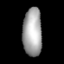
Tissue: lung
Cell type: Epithelial cells
Senescence score: 0.2199
Nuclear area (px): 907
Mean DAPI intensity: 164.939